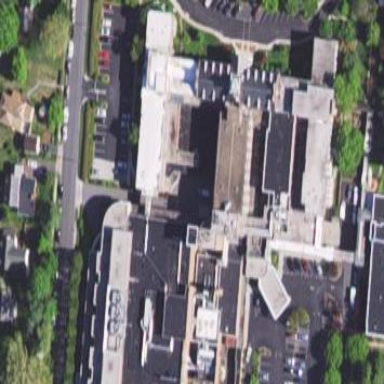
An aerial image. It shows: Hospital building.